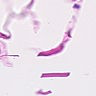
Metastatic tissue present: no